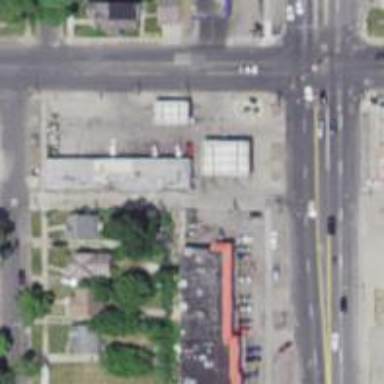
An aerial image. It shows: Convenience shop.